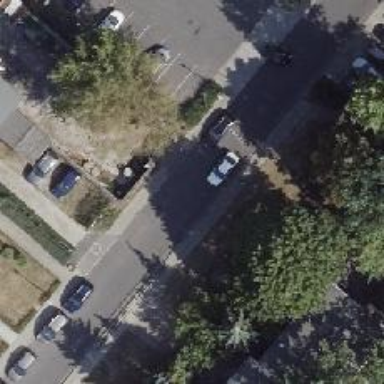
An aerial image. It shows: Residential road with asphalt surface. There are sidewalks on both sides. There is parallel parking lane on the left and narrow parking on the right.